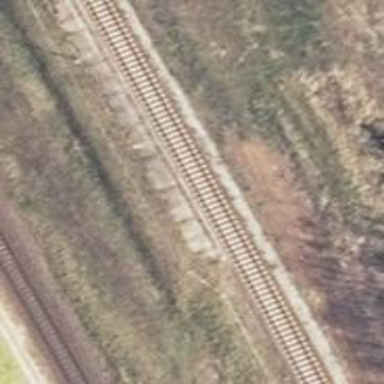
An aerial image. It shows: Railway siding for service.